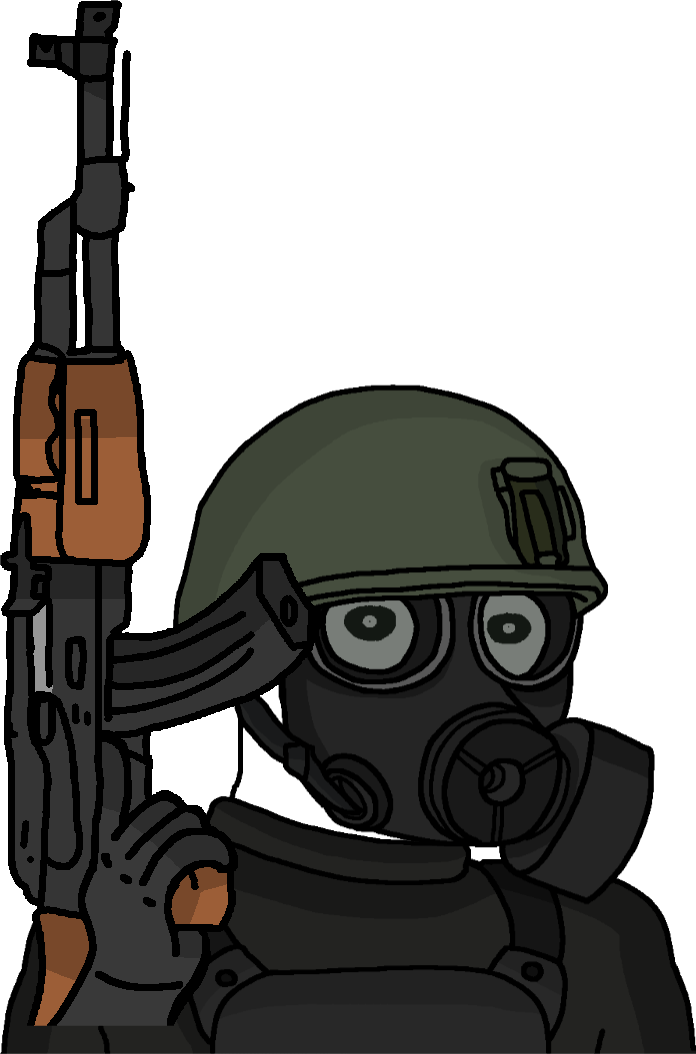
Label: 5_Oomer